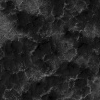
Atmospheric dust classification: not_dusty